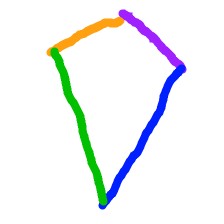
Shape: kite